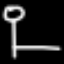
Label: octagon